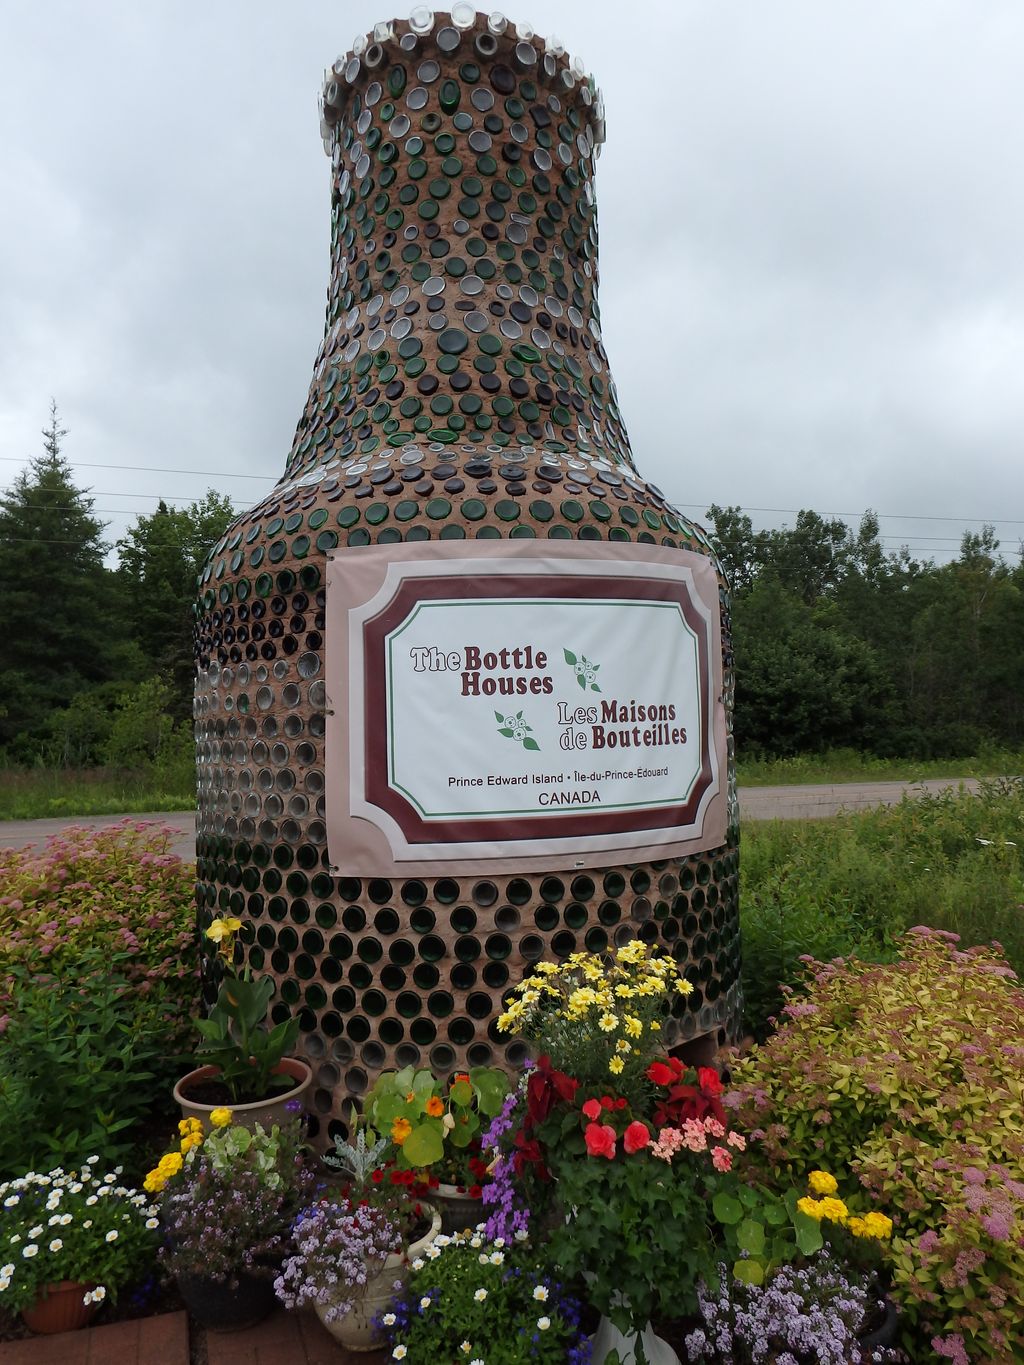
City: charlottetown